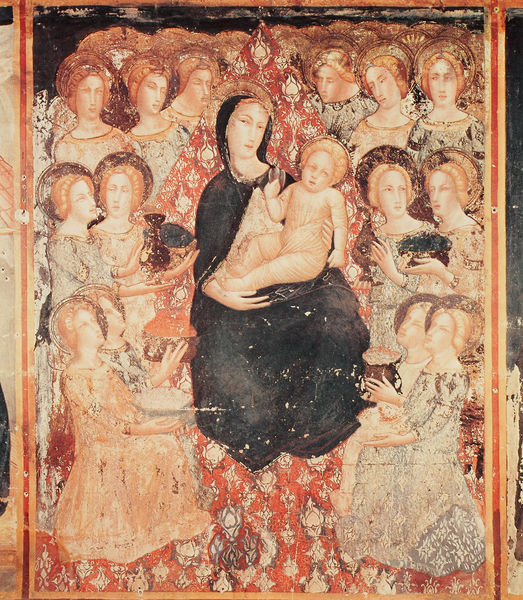
Titel: Wandmalerei in der Kapelle von Sant Miguel al Conjunt/de monasterio de Pedralbes
Künstler: Ferrer Bassa
Standort: Barcelona/ Pedralbes, Sant Miquel al Conjunt, Kapelle (EU - E)
Schlagwörter: gruppe, hand, frauen, menschen, frau, kleider, köpfe, nacht, schwarz, rot, menge, ornament, teppich, blond, rahmen, tragen, hände, sitzend, kind, engel, baby, rand, schoß, knien, heiligenschein, christus, jesus, segen, heilige, fresko, jünger, maria, madonna, anbetung, jesuskind, heiligenscheine, geschenke, gaben, jeduskind